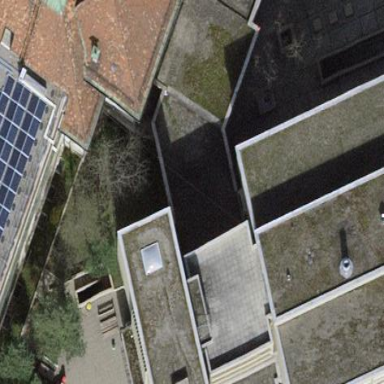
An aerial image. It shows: School building.